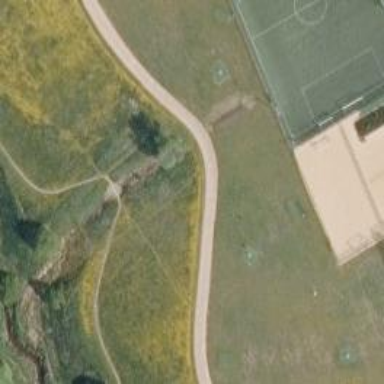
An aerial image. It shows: Disc golf hole.